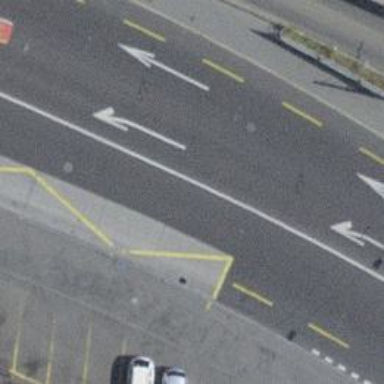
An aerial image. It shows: Trolleybus stop position for public transport.